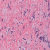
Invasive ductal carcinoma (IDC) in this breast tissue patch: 1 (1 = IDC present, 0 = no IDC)